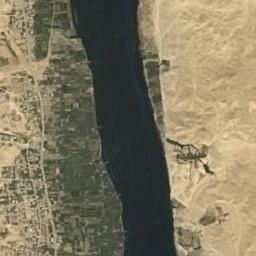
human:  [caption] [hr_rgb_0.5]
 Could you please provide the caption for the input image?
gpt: The ground is uneven beside the river .

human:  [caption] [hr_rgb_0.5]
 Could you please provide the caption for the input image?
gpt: The river goes through bare land and green grass .

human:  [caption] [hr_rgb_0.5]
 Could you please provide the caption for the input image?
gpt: The deep blue river goes through the wasteland but some fields are next to the river .

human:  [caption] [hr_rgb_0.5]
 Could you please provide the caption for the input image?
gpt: A curvy turquoise river with small islands on both sides of the shore, Green and tan mixed ground, And not far from the yellow desert .

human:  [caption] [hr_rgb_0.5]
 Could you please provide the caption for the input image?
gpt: There are many green farmlands and a yellow desert near the river .